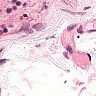
Metastatic tissue present: no